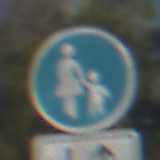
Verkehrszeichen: Gehweg
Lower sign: RichtungsangabeDurchPfeile8
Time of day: MorningAfternoon
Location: Outdoor (Nature)
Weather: PartlyCloudy
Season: NotSpecified
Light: Natural